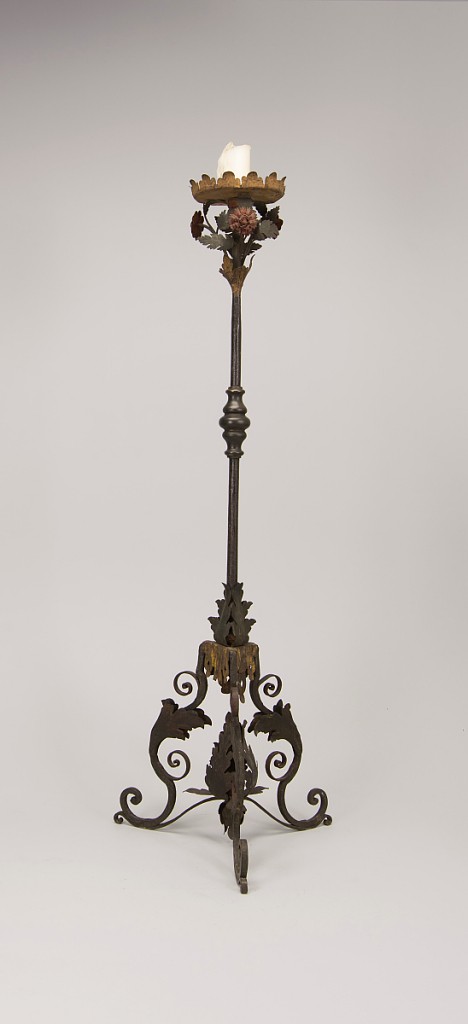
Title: Pair of Torchères
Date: late 17th/early 18th century
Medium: Wrought and partially gilded iron
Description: A scrolling vegetal tripod base supports a straight stem with a baluster detail at center. At top, painted flowers and leaves support a scalloped yellow plate.